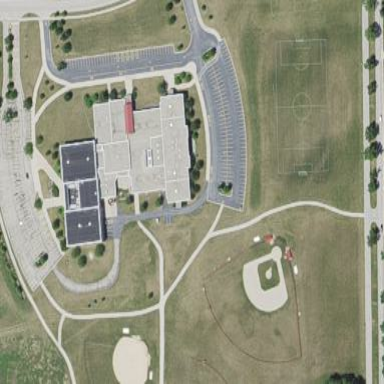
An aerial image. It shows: School.